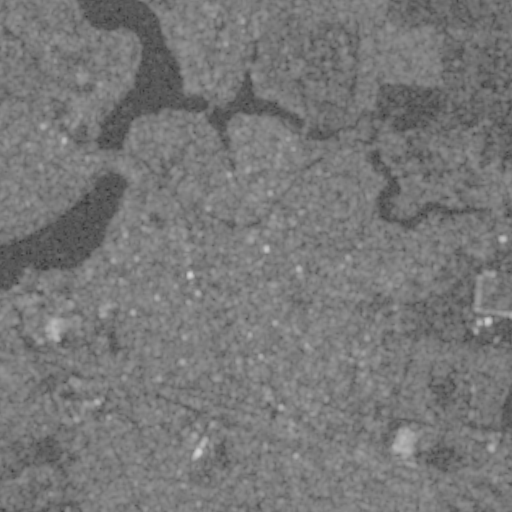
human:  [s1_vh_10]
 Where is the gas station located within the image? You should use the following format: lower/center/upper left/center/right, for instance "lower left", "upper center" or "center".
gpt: The gas station is located in the lower center of the image.
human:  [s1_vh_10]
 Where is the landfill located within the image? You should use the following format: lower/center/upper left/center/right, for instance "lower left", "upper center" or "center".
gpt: The landfill is located in the lower center of the image.
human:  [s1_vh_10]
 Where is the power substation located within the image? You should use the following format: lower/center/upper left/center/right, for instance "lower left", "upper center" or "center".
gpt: The power substation is located in the lower right of the image.
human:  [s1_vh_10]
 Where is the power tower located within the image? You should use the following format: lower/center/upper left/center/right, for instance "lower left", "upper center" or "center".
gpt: The power tower is located in the lower right of the image.
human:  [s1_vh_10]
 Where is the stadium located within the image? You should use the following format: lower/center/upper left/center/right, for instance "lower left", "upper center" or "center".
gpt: The stadium is located in the lower left of the image.
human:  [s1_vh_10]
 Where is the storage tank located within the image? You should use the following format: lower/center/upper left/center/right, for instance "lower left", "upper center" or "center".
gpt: The storage tank is located in the lower left of the image.
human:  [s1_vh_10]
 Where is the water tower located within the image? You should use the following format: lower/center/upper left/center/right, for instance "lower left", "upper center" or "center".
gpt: The water tower is located in the lower left of the image.
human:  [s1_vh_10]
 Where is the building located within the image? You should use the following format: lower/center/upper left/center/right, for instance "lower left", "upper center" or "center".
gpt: There is no building in the image.

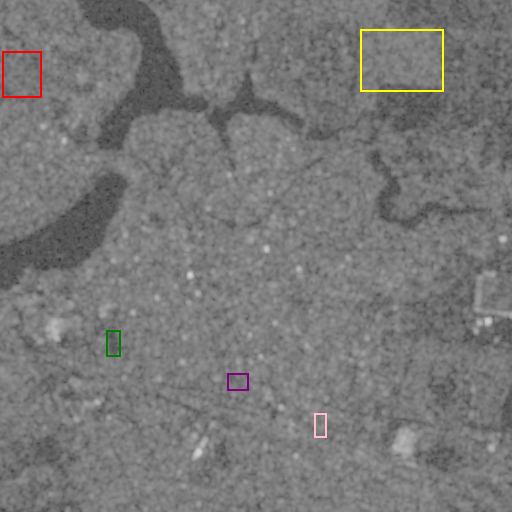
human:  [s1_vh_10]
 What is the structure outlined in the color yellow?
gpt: The structure outlined in yellow is a crop field.
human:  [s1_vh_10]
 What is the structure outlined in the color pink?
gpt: The structure outlined in pink is a landfill.
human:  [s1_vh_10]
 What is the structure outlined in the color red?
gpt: The structure outlined in red is a park.
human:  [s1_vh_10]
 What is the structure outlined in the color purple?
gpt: The structure outlined in purple is a parking lot.
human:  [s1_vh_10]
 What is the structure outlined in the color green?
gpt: The structure outlined in green is a stadium.
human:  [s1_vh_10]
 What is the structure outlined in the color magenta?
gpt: There is no magenta outline.